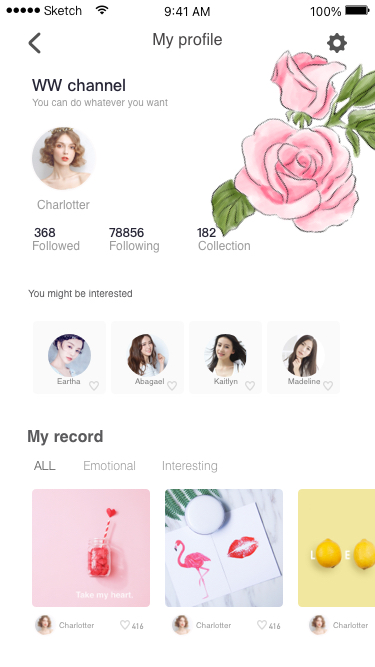
Text in this UI design:
美劵
我的订单
设置
黑卡会员
购物车
我的消息
我的关注
我的收藏
Following
Collection
Followed
182
78856
368
Charlotter
You can do whatever you want
WW channel
My profile
100%
9:41 AM
Sketch
You might be interested
Eartha
Abagael
Kaitlyn
Madeline
My record
Emotional
ALL
Interesting
Charlotter
416
Charlotter
416
Charlotter